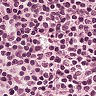
Metastatic tissue present: no